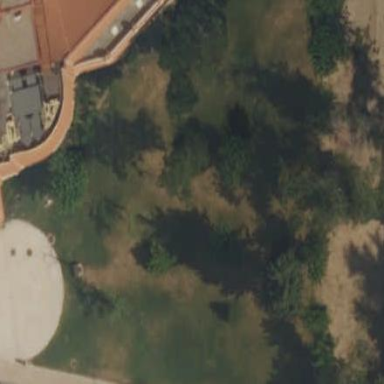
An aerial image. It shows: Lovely park for leisure and relaxation.